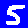
Digit: 5